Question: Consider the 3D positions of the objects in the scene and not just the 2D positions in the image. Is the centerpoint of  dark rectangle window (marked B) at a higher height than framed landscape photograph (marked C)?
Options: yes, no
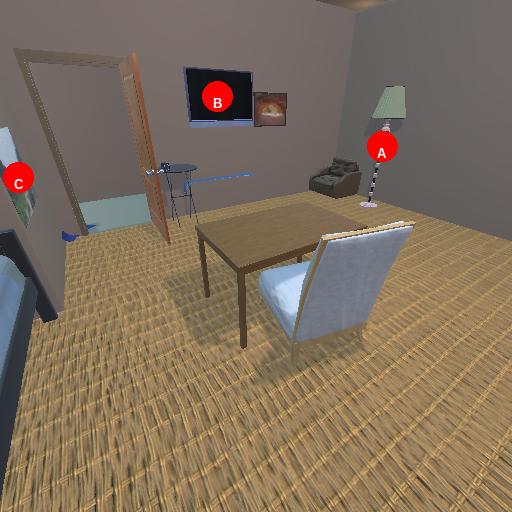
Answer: yes